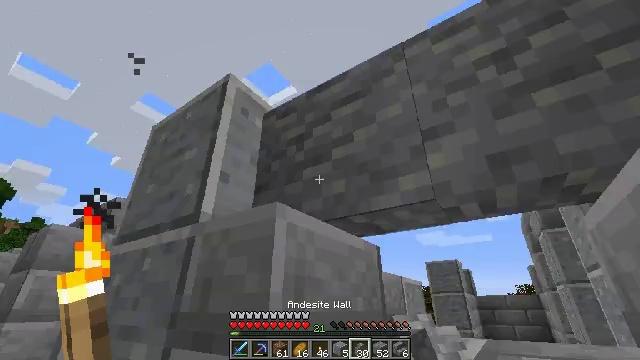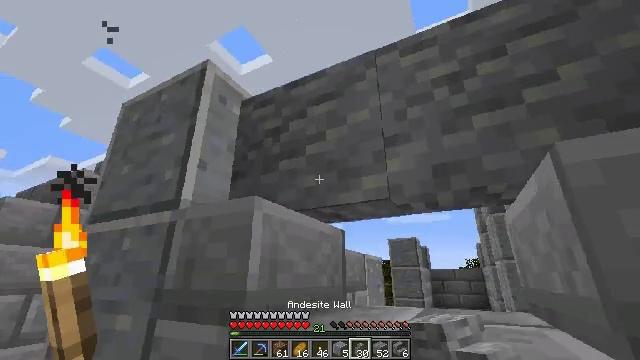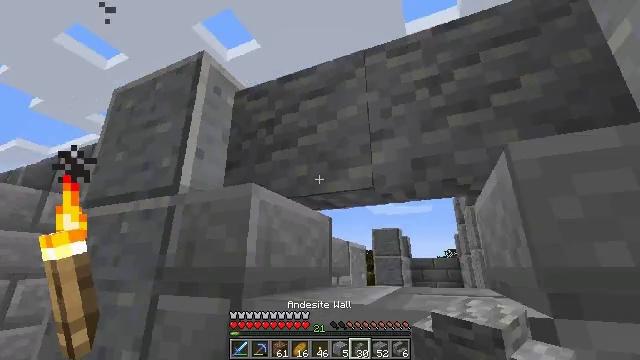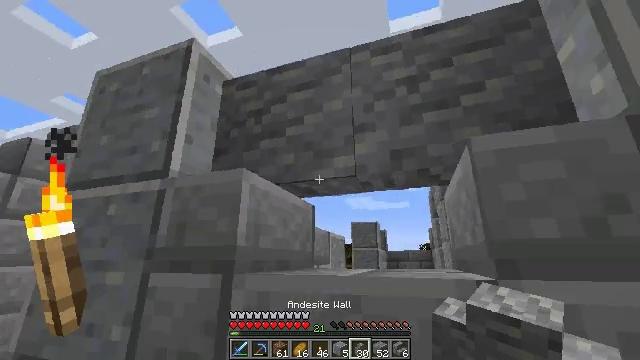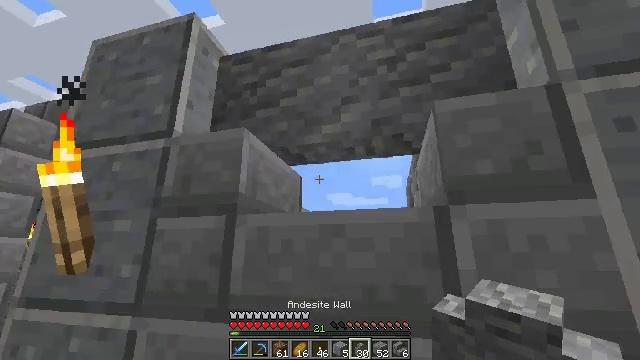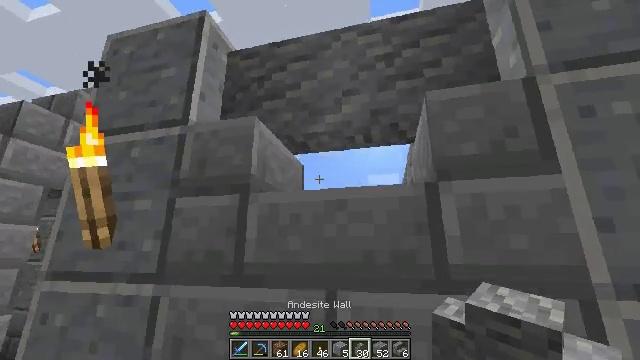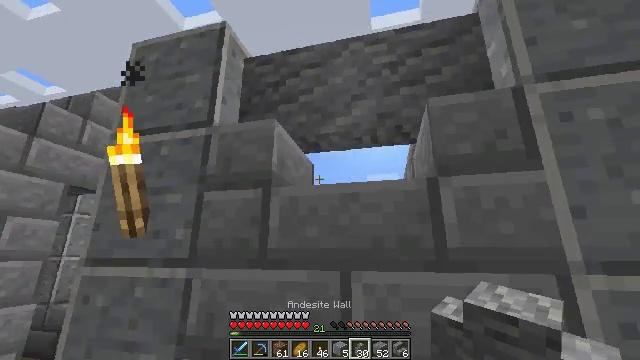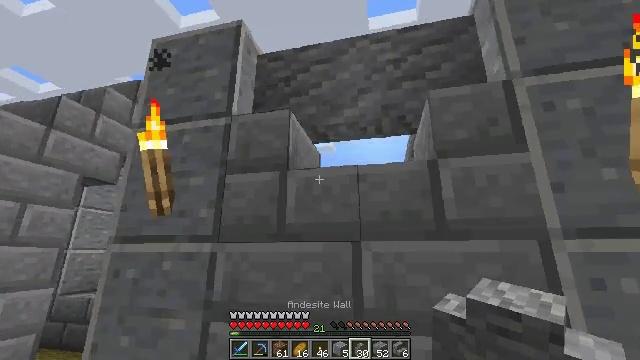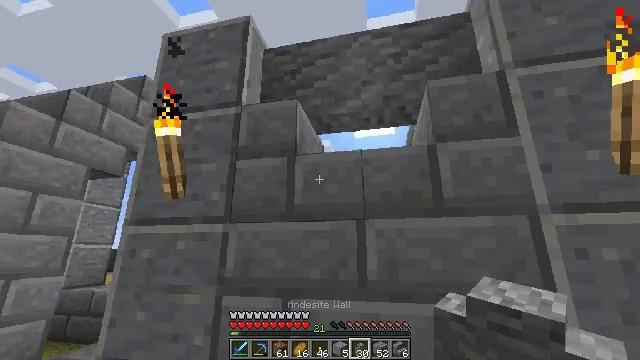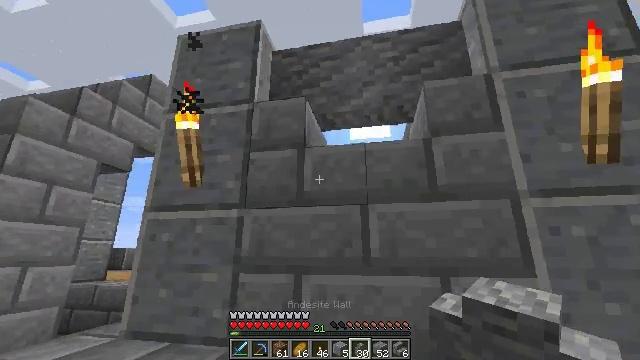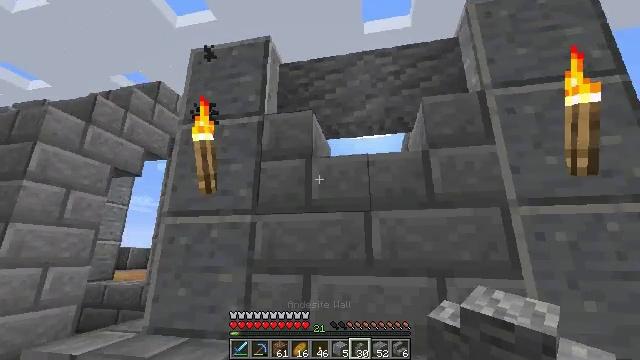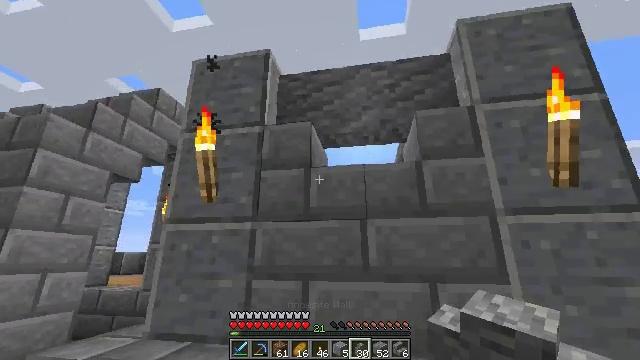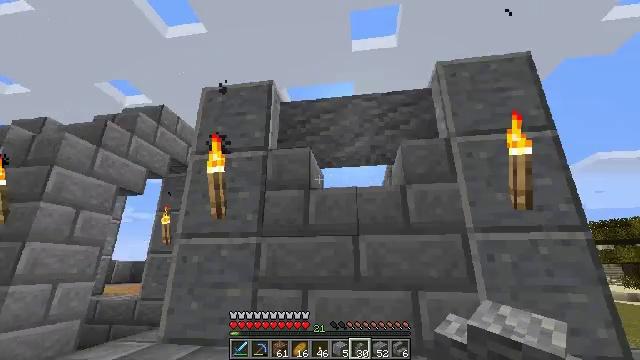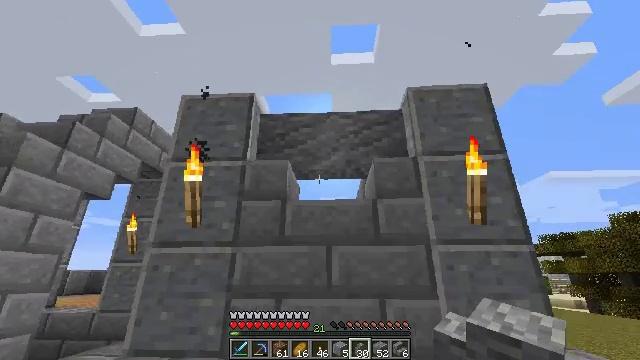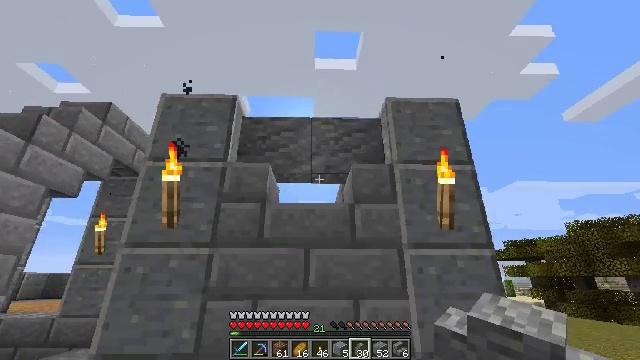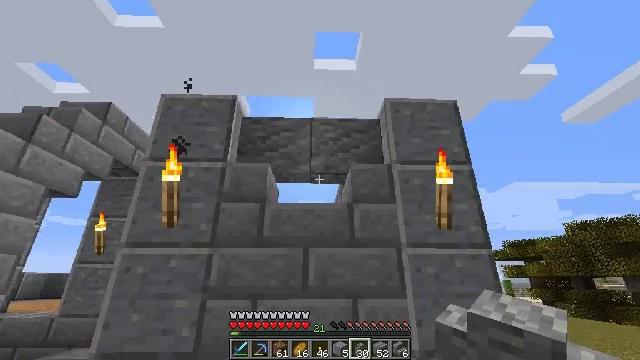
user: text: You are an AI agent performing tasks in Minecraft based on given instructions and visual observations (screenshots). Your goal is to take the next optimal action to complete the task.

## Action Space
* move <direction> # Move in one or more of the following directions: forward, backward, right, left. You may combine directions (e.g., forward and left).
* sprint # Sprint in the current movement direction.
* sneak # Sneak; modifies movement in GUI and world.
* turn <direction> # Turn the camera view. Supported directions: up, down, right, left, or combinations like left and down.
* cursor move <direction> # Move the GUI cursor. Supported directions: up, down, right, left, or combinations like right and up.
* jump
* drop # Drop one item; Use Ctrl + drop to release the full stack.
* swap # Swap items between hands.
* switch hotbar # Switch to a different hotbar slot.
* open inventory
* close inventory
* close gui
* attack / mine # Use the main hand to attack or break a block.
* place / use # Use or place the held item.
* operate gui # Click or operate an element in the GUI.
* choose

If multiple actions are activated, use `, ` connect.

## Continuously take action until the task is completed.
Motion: motion action
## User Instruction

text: Attack the andesite wall to dismantle it.
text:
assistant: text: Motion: move back, turn right and down
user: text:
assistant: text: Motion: move back and move left, turn right and down
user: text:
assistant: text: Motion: move back and move left, turn right and down
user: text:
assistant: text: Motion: move back and move left, turn right and down
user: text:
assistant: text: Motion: move back and move left
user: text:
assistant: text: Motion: move back and move left
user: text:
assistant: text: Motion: move back and move left
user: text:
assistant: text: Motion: move back and move left
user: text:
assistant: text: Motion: move back, turn right
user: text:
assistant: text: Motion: move back
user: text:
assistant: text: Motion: move back, turn right and up
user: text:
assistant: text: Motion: move back, turn right and up
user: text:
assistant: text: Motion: turn right and up
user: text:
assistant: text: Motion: turn right
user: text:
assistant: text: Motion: no_op
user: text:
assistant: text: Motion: move back
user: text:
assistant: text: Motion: move back
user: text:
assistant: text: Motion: move back
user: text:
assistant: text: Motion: move back
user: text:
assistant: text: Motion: move back
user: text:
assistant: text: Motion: no_op
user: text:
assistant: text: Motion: no_op
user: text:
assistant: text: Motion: switch to hotbar 2
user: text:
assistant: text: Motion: switch to hotbar 2
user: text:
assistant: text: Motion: switch to hotbar 2
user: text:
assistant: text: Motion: turn up, switch to hotbar 2
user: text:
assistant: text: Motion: turn up, switch to hotbar 2
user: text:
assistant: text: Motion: turn up
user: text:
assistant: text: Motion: attack / mine
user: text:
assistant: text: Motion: attack / mine